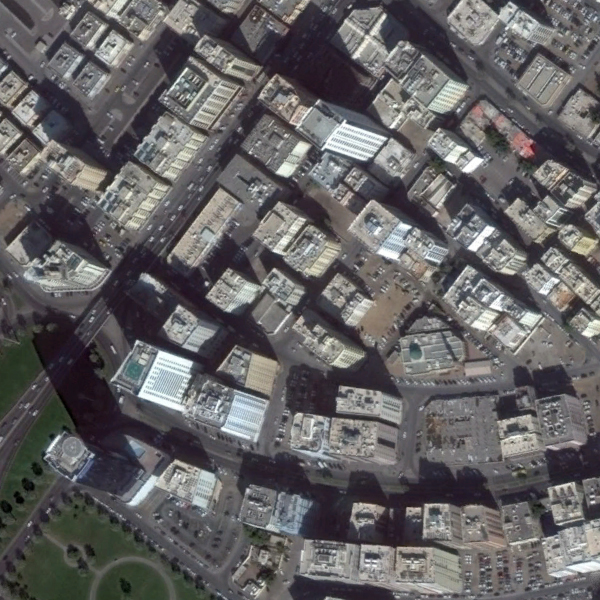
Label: Commercial